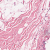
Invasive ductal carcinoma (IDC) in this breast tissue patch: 0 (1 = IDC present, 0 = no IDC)